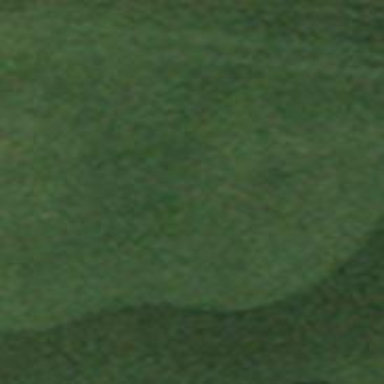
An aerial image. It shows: Grassy area designated as golf fairway.